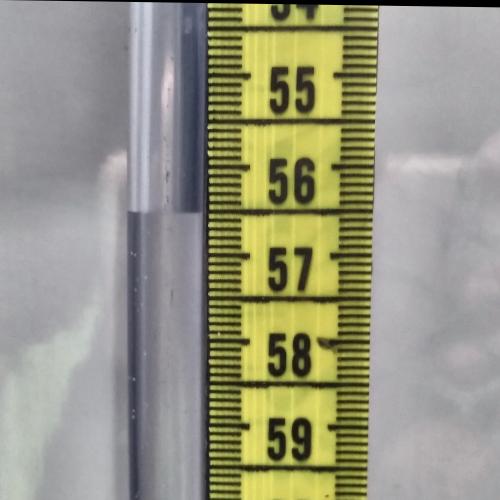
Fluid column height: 56.5 cm